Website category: university
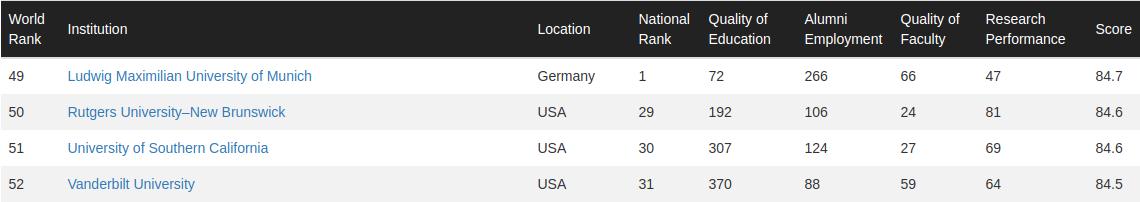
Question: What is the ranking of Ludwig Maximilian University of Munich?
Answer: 49

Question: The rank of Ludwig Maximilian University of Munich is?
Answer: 49

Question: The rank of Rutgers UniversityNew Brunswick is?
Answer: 50

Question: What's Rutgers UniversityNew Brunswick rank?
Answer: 50

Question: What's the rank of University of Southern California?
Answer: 51

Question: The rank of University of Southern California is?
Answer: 51

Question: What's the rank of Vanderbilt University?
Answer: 52

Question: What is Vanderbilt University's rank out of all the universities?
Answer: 52

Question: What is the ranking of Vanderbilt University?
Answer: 52

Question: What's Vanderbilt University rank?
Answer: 52

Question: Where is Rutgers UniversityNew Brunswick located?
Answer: USA

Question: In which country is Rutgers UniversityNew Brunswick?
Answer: USA

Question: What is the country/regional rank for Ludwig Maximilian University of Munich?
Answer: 1

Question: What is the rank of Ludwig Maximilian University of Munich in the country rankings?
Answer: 1

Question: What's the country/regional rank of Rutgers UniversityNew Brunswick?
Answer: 29

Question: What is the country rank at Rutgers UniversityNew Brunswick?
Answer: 29

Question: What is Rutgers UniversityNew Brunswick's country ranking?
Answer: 29

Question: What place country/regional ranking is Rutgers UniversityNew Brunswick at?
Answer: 29

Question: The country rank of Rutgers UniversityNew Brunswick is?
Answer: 29

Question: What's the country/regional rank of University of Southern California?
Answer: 30

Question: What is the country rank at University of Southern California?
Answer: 30

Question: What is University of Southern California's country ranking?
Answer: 30

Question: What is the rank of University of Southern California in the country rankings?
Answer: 30

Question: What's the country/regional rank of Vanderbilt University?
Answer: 31

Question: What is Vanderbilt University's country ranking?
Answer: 31

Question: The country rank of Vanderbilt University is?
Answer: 31

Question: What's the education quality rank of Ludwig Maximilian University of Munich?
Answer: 72

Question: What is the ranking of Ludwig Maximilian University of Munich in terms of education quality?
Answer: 72

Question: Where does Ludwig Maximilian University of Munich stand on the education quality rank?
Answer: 72

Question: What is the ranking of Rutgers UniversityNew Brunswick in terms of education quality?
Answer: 192

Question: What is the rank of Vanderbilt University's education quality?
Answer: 370

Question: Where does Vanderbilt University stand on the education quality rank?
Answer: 370

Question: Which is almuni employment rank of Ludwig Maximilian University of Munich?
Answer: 266

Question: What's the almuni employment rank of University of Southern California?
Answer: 124

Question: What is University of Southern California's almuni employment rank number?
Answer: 124

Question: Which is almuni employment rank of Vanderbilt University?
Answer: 88

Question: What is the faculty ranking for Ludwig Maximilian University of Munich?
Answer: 66

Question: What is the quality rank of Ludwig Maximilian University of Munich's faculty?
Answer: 66

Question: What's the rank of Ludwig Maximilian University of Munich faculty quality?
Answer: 66

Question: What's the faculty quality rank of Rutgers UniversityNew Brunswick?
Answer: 24

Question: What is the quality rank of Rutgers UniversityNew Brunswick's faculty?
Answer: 24

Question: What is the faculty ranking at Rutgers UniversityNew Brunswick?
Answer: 24

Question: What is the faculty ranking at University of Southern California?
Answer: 27

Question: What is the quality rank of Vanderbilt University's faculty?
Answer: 59

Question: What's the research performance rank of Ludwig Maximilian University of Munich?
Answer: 47

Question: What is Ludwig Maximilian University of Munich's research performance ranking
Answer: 47

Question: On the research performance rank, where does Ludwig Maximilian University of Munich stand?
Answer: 47

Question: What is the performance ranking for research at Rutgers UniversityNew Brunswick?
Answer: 81

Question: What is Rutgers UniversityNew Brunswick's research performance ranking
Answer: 81

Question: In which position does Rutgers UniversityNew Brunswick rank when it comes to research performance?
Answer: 81

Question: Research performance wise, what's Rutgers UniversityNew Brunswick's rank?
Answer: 81

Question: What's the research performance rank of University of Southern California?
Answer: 69

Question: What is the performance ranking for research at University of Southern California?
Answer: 69

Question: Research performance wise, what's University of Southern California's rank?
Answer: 69

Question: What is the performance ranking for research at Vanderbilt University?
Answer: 64

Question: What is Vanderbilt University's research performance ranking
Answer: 64

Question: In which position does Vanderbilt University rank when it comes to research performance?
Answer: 64

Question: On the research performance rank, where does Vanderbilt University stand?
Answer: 64

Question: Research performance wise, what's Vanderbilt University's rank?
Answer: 64

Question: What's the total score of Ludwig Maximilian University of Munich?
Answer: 84.7

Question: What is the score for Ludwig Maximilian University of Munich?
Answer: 84.7

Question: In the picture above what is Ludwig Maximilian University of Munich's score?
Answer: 84.7

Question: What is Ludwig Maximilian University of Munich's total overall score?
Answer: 84.7

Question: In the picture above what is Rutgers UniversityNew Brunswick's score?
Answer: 84.6